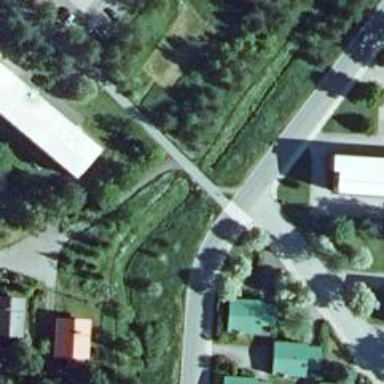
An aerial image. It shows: Culvert tunnel.